Interaction volume radius: 5 \u00c5
Interaction volume height: 30 \u00c5
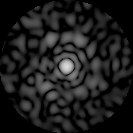
Disorder parameter: 0.8472